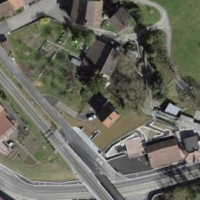
EUNIS habitat code: 54
Species observed at this site:
Stellaria media